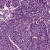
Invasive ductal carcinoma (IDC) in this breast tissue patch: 1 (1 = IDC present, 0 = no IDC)